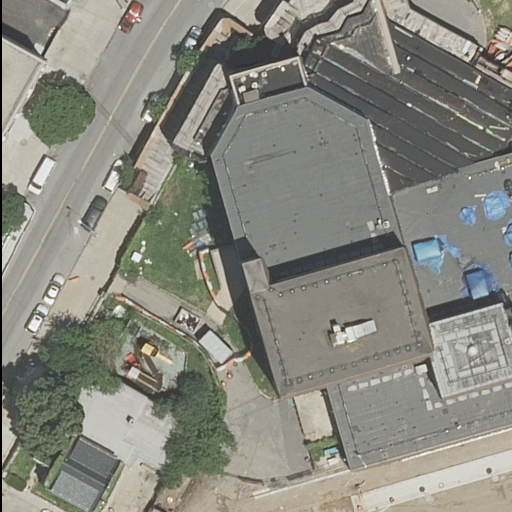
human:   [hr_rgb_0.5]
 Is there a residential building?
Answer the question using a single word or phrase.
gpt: yes

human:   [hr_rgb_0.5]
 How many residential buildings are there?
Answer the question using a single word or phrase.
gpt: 3

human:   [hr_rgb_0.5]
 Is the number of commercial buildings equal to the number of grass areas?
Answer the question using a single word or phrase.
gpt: no

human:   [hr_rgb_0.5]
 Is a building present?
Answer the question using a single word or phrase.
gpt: yes

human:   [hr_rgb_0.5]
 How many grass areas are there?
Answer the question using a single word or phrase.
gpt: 2

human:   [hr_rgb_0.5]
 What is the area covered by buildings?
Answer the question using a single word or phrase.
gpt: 432m2

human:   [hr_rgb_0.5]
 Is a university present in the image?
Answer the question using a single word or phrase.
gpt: yes

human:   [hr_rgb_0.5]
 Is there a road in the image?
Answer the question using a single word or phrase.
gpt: yes

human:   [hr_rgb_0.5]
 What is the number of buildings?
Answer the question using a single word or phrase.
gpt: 4

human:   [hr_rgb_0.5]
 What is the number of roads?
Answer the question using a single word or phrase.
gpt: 4

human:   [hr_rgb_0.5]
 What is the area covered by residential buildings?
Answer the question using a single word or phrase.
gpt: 334m2

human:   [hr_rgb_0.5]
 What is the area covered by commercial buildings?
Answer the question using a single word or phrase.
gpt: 0m2

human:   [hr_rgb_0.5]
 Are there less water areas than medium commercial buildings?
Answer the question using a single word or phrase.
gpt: no

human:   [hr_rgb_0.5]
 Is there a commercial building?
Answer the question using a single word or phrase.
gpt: no

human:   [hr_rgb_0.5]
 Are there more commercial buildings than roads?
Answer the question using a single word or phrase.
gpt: no

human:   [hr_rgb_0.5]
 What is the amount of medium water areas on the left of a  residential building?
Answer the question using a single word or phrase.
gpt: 0

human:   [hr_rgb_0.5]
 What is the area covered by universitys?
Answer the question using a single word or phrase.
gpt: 7587m2

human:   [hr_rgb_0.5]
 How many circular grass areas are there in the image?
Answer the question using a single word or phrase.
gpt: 0

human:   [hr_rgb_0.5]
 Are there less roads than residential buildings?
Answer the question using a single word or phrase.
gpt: no

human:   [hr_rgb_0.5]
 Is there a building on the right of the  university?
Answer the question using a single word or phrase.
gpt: no

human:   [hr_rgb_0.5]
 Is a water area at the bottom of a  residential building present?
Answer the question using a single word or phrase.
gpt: no

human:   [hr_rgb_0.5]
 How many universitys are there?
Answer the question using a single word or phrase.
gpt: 1

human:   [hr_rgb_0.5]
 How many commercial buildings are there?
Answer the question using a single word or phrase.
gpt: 0

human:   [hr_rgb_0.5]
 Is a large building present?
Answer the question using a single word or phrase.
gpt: no

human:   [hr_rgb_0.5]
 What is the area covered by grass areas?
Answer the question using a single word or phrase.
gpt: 3131m2

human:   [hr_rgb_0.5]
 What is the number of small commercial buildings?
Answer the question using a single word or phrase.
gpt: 0

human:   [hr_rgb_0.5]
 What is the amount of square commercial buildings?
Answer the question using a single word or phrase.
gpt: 0

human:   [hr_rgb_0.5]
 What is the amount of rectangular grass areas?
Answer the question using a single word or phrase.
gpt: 0

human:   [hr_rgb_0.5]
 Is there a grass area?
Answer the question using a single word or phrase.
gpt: yes

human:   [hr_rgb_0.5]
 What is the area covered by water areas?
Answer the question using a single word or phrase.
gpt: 0m2

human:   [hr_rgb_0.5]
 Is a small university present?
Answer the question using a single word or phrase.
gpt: no

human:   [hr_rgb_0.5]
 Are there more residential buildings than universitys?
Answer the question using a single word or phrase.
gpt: yes

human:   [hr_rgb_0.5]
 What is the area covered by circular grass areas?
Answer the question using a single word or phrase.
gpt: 0m2

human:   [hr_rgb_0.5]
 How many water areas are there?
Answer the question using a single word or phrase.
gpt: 0

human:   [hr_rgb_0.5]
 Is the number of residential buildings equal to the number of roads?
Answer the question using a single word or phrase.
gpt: no

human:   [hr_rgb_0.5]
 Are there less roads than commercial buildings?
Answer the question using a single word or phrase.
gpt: no

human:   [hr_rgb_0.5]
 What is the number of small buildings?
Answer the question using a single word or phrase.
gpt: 3

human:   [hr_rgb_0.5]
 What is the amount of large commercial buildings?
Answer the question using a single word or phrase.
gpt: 0

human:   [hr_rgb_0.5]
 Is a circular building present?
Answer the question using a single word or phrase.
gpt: no

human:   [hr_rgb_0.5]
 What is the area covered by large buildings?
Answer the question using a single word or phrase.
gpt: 0m2

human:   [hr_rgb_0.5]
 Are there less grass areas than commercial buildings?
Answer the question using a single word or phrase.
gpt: no

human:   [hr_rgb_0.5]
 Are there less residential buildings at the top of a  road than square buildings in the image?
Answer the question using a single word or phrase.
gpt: no

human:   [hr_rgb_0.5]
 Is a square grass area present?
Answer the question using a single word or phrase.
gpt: no

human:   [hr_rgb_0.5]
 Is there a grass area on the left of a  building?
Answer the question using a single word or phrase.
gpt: no

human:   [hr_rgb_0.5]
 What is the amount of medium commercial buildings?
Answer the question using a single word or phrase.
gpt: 0

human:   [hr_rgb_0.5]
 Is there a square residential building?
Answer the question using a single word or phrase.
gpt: no

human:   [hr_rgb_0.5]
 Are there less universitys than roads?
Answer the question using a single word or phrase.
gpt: yes

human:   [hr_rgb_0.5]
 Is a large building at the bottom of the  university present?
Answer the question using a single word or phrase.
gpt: no

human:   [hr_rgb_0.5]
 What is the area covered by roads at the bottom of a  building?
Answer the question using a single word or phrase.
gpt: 0m2

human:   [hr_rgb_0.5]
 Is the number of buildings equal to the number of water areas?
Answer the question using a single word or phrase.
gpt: no

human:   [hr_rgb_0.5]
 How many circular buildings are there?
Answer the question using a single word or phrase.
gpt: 0

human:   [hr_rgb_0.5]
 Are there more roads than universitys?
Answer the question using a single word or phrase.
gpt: yes

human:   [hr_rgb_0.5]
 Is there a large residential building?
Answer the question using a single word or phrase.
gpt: no

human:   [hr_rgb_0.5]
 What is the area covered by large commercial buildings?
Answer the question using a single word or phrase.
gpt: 0m2

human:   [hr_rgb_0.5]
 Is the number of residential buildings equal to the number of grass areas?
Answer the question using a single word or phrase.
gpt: no

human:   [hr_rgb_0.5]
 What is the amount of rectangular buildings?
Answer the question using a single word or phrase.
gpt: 3

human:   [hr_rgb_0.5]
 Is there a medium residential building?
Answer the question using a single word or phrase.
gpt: yes

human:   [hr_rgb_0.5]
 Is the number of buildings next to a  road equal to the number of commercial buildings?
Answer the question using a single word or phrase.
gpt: no

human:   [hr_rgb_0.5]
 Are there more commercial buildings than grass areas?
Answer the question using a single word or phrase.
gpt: no

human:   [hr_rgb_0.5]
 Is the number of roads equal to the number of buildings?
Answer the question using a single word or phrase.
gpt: yes

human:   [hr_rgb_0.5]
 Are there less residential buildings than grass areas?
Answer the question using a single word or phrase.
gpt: no

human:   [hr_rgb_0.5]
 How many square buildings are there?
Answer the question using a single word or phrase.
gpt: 0

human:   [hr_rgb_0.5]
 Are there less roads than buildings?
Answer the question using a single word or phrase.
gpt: no

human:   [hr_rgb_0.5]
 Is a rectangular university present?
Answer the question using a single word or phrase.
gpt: no